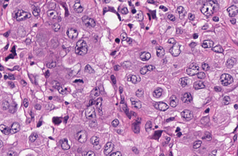
Tumor epithelial tissue: yes
Tumor-associated stroma tissue: no
Normal tissue: no